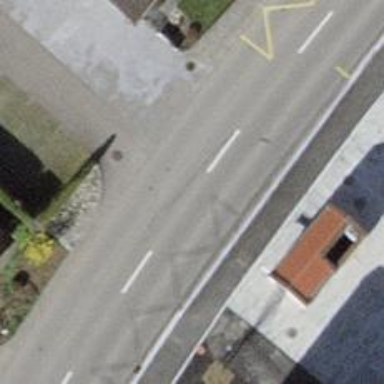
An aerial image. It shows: Public transport stop position.